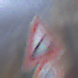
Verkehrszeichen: BeweglicheBruecke
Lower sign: Geschwindigkeit50
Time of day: SunriseSunset
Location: Outdoor (Suburban)
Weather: Clear
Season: NotSpecified
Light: Natural